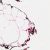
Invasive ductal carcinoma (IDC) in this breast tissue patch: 0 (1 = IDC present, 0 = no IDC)